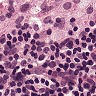
Metastatic tissue present: no